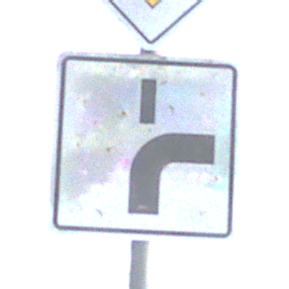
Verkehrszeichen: VerlaufVorfahrtsstrasse8
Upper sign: Vorfahrtsstrasse
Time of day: SunriseSunset
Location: Outdoor (Nature)
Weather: PartlyCloudy
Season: NotSpecified
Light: Natural